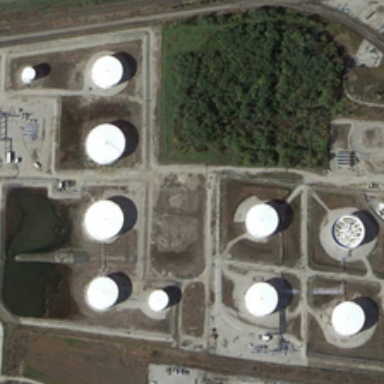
Ten tanks distribution in different area in it .